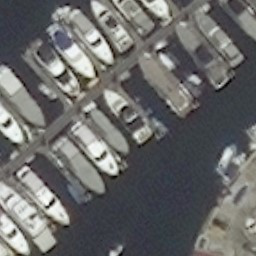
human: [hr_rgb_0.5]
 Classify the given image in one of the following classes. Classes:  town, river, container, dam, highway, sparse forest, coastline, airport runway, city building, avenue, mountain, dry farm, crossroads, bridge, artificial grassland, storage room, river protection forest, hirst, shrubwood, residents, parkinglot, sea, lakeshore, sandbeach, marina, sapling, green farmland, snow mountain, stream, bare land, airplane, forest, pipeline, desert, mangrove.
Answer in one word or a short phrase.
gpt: marina